Question: Here my condition:
- - - -
I've set the screen resolution in '/etc/default/grub' to
'''
GRUB_GFXMODE=1280X1024
'''
And it works fine until the system upgraded yesterday.
Details can be found as below:

How can I fix that? Thanks in advanced.
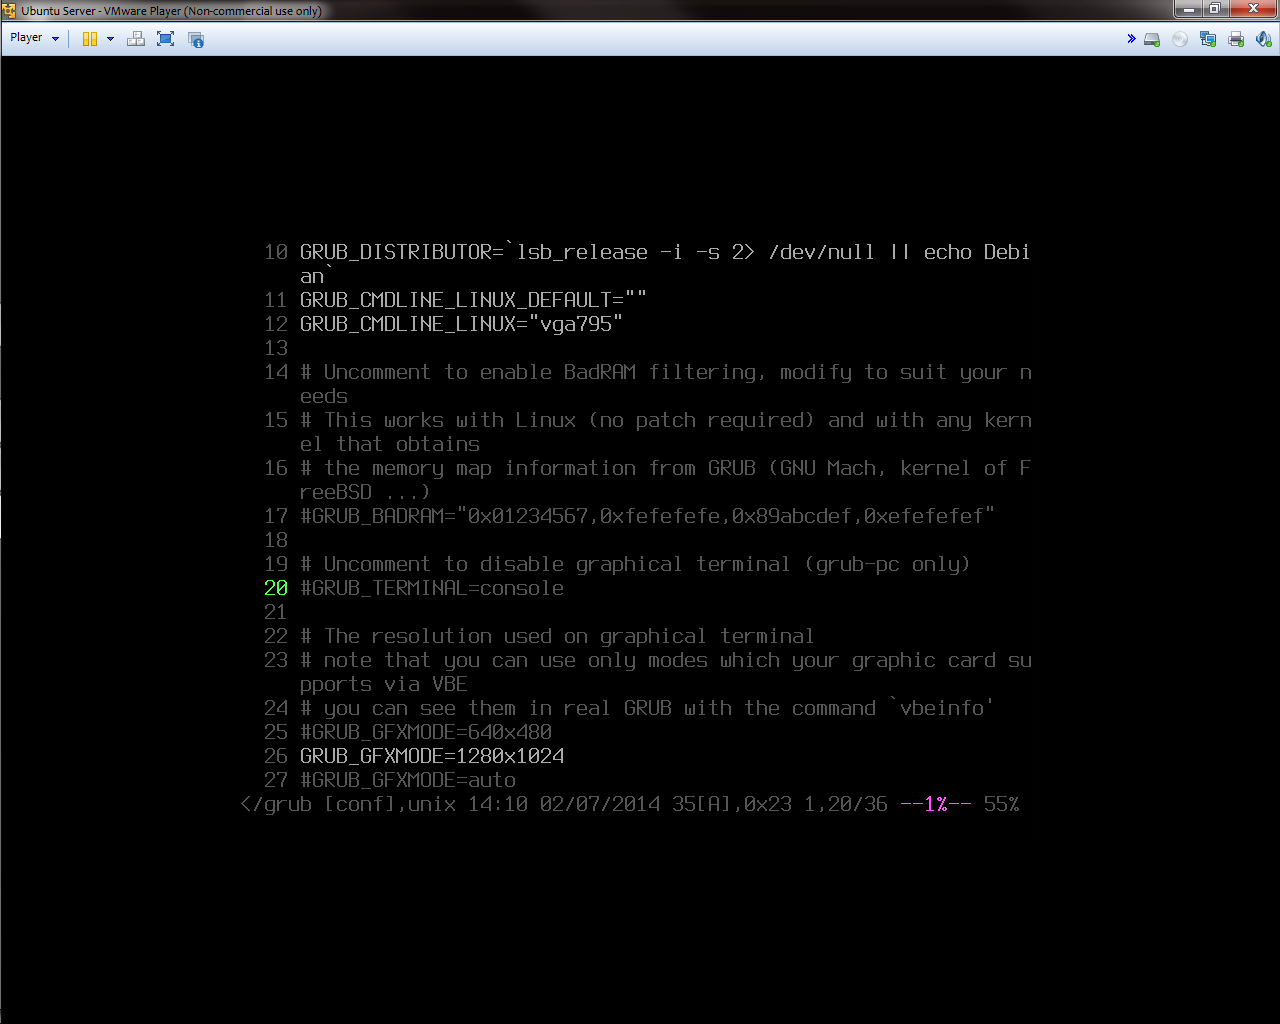
Answer: Finally, I found the way! By executing:
'''
$ sudo update-grub
$ reboot
'''
And it will be fixed.
## Reason
'''
$ man update-grub
....
DESCRIPTION
update-grub is a stub for running grub-mkconfig -o /boot/grub/grub.cfg to generate a grub2 config file.
....
'''
My assumption is: after executed '$ sudo apt-get upgrade'. The linux shell or kernel was upgraded. The previous version of has been replaced after upgraded.
The '/boot/grub/grub.cfg' has be generated by manual even if the grub config file (/etc/default/grub) wasn't changed.
Here the different between before and after manually execute and reboot

. It'll work no matter VMwareTools installed or not.